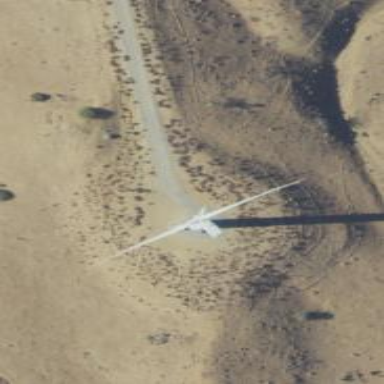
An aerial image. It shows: Wind generator powered by wind. The generator type is horizontal axis and it uses wind turbines.